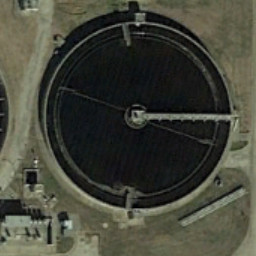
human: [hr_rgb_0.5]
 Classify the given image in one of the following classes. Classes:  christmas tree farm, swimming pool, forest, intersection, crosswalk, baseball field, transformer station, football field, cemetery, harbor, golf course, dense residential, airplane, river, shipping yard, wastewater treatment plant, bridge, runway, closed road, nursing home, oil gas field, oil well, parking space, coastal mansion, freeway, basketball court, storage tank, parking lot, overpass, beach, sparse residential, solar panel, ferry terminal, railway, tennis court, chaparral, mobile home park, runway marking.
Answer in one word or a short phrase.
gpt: wastewater treatment plant